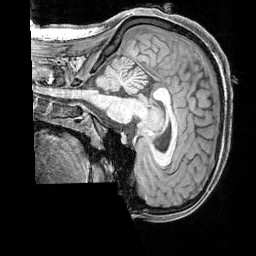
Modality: T1w
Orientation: sagittal
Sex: female
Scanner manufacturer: siemens
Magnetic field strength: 3 T
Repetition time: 2.3 s
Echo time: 0.00226 s